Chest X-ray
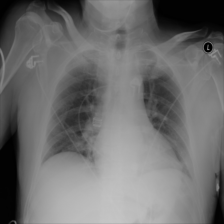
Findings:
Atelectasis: positive
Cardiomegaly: negative
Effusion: negative
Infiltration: negative
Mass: negative
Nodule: negative
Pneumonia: negative
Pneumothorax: negative
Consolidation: negative
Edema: negative
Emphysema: negative
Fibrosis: negative
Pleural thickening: negative
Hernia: negative